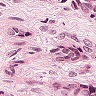
Metastatic tissue present: yes